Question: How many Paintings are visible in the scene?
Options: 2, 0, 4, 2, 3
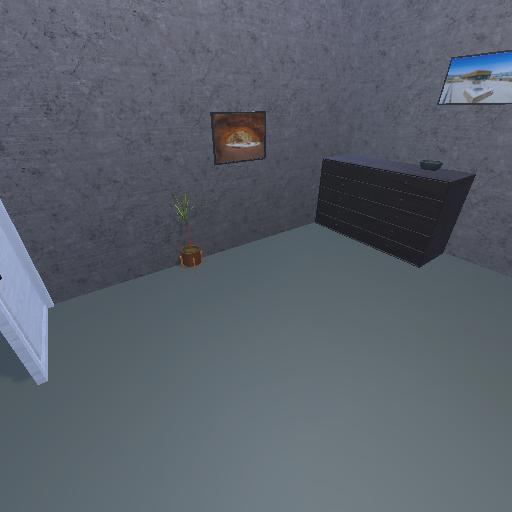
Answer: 2